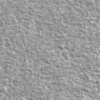
Label: not_dusty